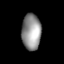
Tissue: lung
Cell type: Others
Senescence score: 0.2386
Nuclear area (px): 679
Mean DAPI intensity: 145.884